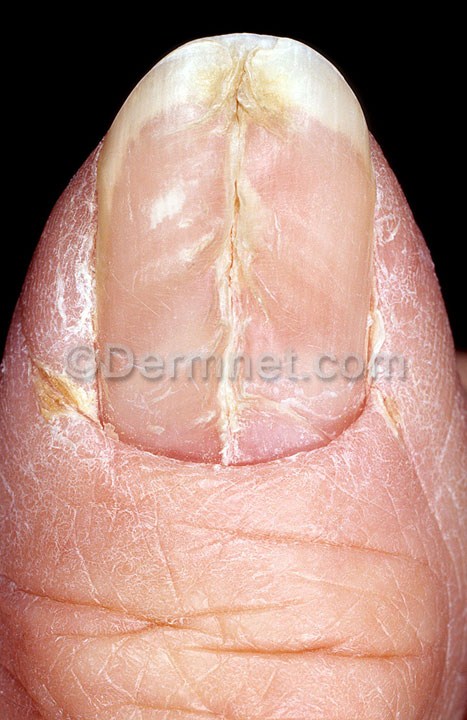
Disease: Nail Fungus and other Nail Disease